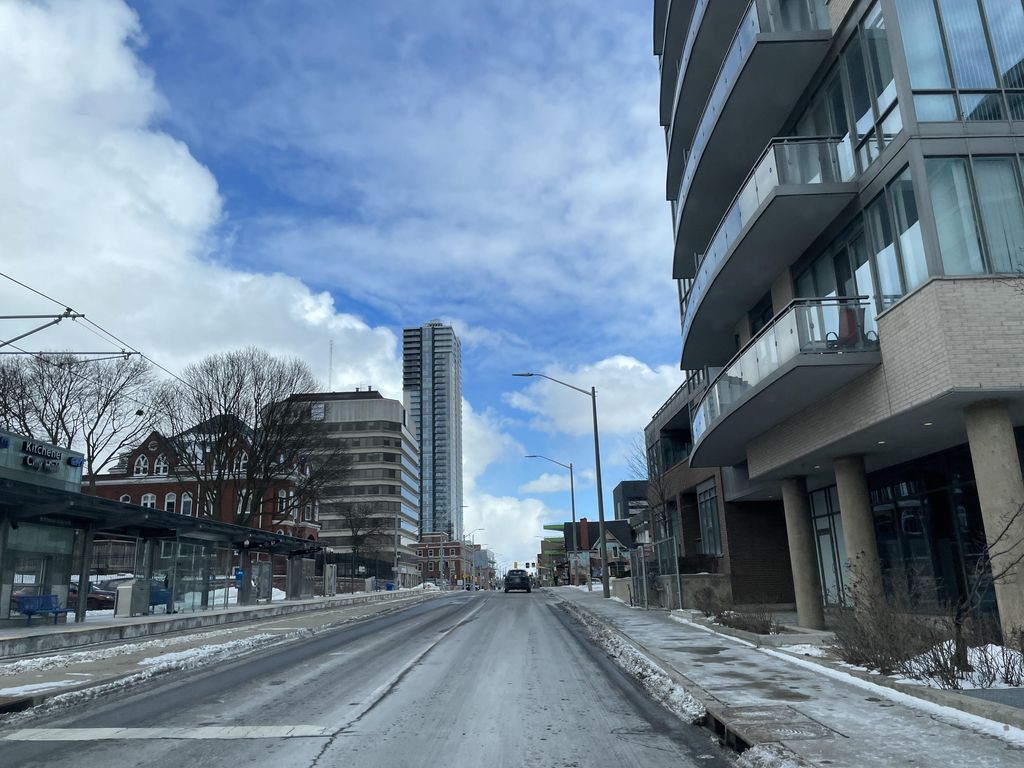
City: kitchener-waterloo